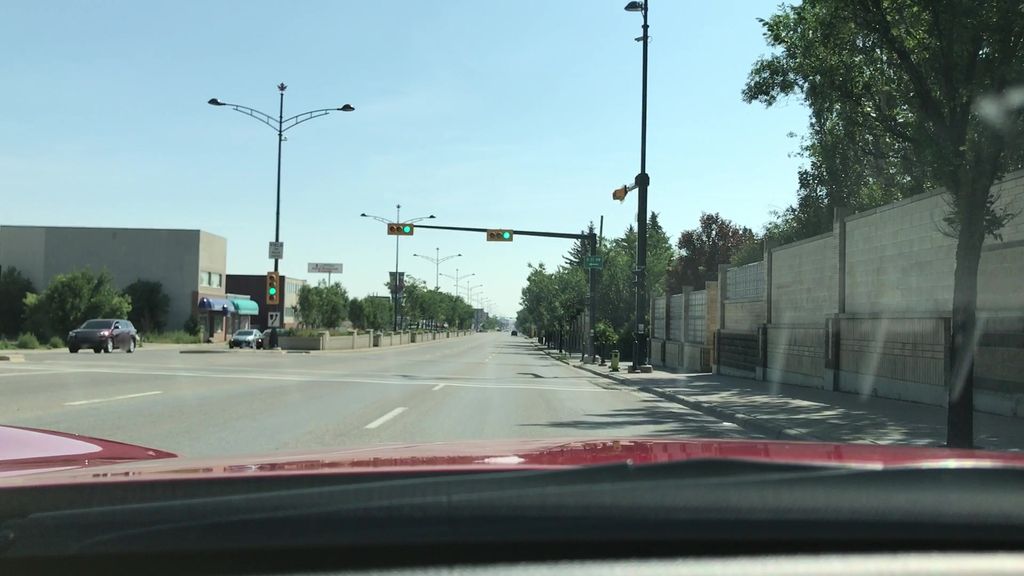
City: calgary